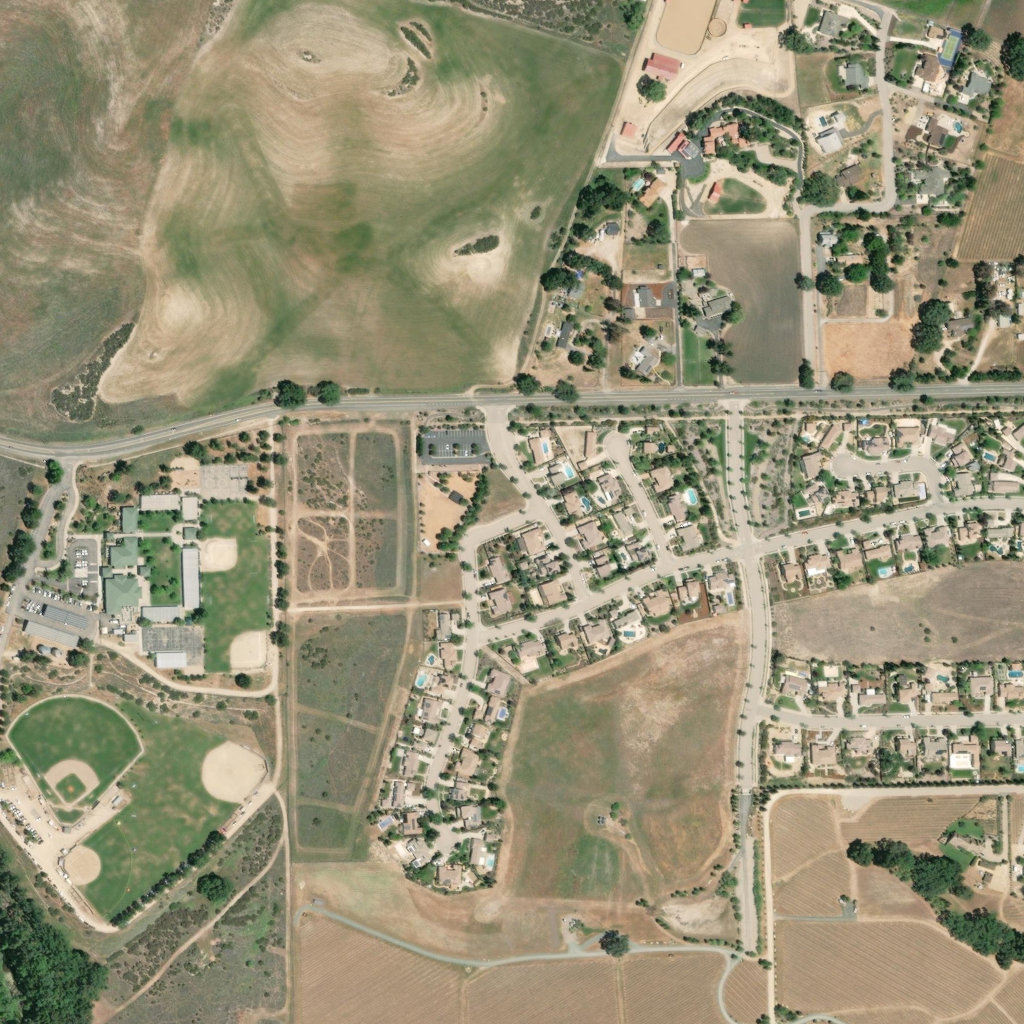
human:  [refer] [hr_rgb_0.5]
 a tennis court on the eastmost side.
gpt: <box>[[91, 2, 94, 6, 0]]</box>